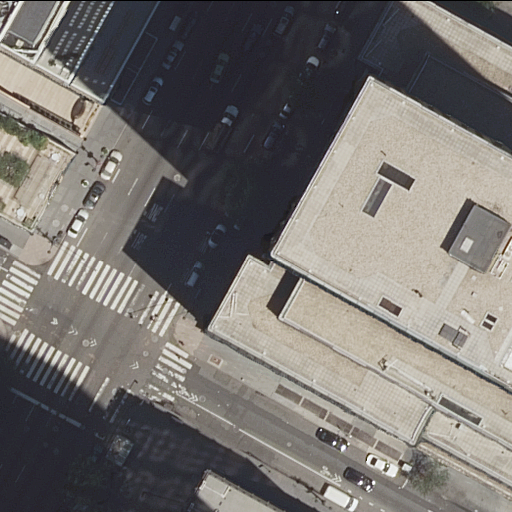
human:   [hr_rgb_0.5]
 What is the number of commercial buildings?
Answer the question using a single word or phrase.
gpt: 0

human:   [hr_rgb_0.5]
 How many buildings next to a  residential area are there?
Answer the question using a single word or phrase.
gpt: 0

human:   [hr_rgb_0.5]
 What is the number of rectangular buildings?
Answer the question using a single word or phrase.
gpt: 3

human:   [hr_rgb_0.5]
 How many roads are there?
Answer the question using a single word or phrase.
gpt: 5

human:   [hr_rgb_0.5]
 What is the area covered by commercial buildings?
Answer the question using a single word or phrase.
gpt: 0m2

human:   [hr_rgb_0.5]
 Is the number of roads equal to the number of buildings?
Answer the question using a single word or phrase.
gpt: no

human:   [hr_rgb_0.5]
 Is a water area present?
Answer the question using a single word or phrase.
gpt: no

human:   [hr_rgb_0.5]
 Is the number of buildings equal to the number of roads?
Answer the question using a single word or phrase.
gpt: no

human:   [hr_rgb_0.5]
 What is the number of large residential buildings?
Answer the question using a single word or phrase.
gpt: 2

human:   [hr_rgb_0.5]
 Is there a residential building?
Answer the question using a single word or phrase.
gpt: yes

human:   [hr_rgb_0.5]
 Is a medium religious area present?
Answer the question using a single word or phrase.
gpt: no

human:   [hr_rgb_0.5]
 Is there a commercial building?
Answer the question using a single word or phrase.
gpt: no

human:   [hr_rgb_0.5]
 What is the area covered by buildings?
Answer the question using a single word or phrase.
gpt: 4088m2

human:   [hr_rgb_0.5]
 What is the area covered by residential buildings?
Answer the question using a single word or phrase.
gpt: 4016m2

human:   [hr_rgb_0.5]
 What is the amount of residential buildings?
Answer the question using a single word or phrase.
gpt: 3

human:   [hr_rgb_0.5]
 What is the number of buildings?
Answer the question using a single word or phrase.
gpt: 4

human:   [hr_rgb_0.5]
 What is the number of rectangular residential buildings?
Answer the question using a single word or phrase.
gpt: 2

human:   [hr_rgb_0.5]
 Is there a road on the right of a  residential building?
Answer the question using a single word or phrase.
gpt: yes

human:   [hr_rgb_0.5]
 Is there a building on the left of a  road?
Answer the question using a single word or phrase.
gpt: yes

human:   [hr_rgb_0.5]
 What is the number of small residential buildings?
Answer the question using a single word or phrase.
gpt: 1

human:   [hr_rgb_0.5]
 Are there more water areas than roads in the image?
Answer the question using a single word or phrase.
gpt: no

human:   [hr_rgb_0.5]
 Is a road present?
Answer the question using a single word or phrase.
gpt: yes

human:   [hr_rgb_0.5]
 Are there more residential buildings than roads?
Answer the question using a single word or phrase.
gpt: no

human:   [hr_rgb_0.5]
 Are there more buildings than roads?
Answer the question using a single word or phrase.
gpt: no

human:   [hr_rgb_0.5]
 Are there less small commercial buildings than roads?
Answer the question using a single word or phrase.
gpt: yes

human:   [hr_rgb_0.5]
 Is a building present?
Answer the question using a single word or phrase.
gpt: yes

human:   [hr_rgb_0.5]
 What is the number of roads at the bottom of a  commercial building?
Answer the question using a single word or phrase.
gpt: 0

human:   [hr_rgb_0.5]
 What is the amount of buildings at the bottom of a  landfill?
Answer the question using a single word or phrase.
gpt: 0

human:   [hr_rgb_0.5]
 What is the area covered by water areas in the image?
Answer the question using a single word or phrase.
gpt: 0m2

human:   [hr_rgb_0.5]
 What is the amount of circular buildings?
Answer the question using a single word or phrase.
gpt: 0

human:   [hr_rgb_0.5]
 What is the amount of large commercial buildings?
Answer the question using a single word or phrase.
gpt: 0

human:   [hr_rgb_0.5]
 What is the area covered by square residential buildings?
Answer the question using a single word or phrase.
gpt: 0m2

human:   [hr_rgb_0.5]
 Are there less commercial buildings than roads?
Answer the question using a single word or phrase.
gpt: yes

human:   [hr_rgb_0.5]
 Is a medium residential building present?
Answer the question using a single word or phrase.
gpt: no

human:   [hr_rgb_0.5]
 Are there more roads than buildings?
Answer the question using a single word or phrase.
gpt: yes

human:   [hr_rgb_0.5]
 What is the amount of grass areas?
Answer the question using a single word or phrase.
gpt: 0

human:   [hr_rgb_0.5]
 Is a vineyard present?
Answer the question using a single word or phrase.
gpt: no

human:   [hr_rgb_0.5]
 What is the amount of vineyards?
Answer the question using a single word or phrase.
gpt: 0

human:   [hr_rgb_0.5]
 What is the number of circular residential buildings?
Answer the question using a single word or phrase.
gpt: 0

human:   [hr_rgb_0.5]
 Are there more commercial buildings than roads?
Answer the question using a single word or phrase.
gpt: no

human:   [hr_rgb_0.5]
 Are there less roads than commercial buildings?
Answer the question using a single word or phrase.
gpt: no

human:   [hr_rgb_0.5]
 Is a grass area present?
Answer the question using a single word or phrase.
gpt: no

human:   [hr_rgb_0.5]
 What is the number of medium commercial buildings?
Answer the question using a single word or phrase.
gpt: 0

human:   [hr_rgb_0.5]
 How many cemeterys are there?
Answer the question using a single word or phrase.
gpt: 0

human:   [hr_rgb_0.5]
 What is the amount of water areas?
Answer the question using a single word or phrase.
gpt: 0

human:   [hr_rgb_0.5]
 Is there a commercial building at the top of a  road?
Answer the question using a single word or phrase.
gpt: no

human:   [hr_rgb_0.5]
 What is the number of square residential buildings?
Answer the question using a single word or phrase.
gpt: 0

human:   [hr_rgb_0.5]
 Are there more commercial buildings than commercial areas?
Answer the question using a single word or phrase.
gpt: no

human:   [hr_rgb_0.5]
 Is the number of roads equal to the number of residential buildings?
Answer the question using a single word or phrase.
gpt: no

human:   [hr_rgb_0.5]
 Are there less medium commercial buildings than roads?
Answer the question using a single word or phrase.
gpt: yes

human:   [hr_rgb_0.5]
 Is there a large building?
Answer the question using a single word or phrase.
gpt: yes

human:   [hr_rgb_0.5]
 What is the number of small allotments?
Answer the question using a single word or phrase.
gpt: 0

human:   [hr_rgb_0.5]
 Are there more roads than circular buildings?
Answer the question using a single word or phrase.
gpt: yes

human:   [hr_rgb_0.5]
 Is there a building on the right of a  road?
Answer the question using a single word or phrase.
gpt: yes

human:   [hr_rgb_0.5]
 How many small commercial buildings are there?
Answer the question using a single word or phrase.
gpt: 0

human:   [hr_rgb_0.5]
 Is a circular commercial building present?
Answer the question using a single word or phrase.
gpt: no

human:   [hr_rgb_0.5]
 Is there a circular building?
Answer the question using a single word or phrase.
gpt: no

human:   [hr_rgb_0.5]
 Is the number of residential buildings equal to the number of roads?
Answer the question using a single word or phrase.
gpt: no

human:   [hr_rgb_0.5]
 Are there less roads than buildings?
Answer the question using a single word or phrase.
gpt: no

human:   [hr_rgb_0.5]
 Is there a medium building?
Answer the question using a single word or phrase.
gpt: no

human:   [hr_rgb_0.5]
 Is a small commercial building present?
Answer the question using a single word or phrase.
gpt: no

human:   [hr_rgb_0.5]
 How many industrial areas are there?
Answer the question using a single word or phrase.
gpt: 0

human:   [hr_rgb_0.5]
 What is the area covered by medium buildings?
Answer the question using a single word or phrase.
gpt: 0m2

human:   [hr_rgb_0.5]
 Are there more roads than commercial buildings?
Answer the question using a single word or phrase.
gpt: yes